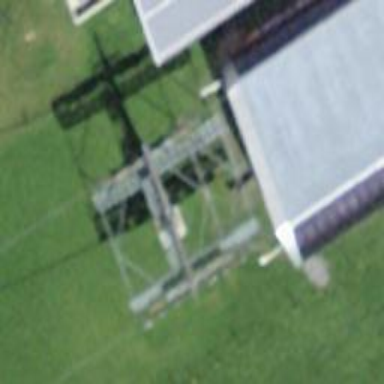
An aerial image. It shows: Pylon used for aerialway.